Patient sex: M
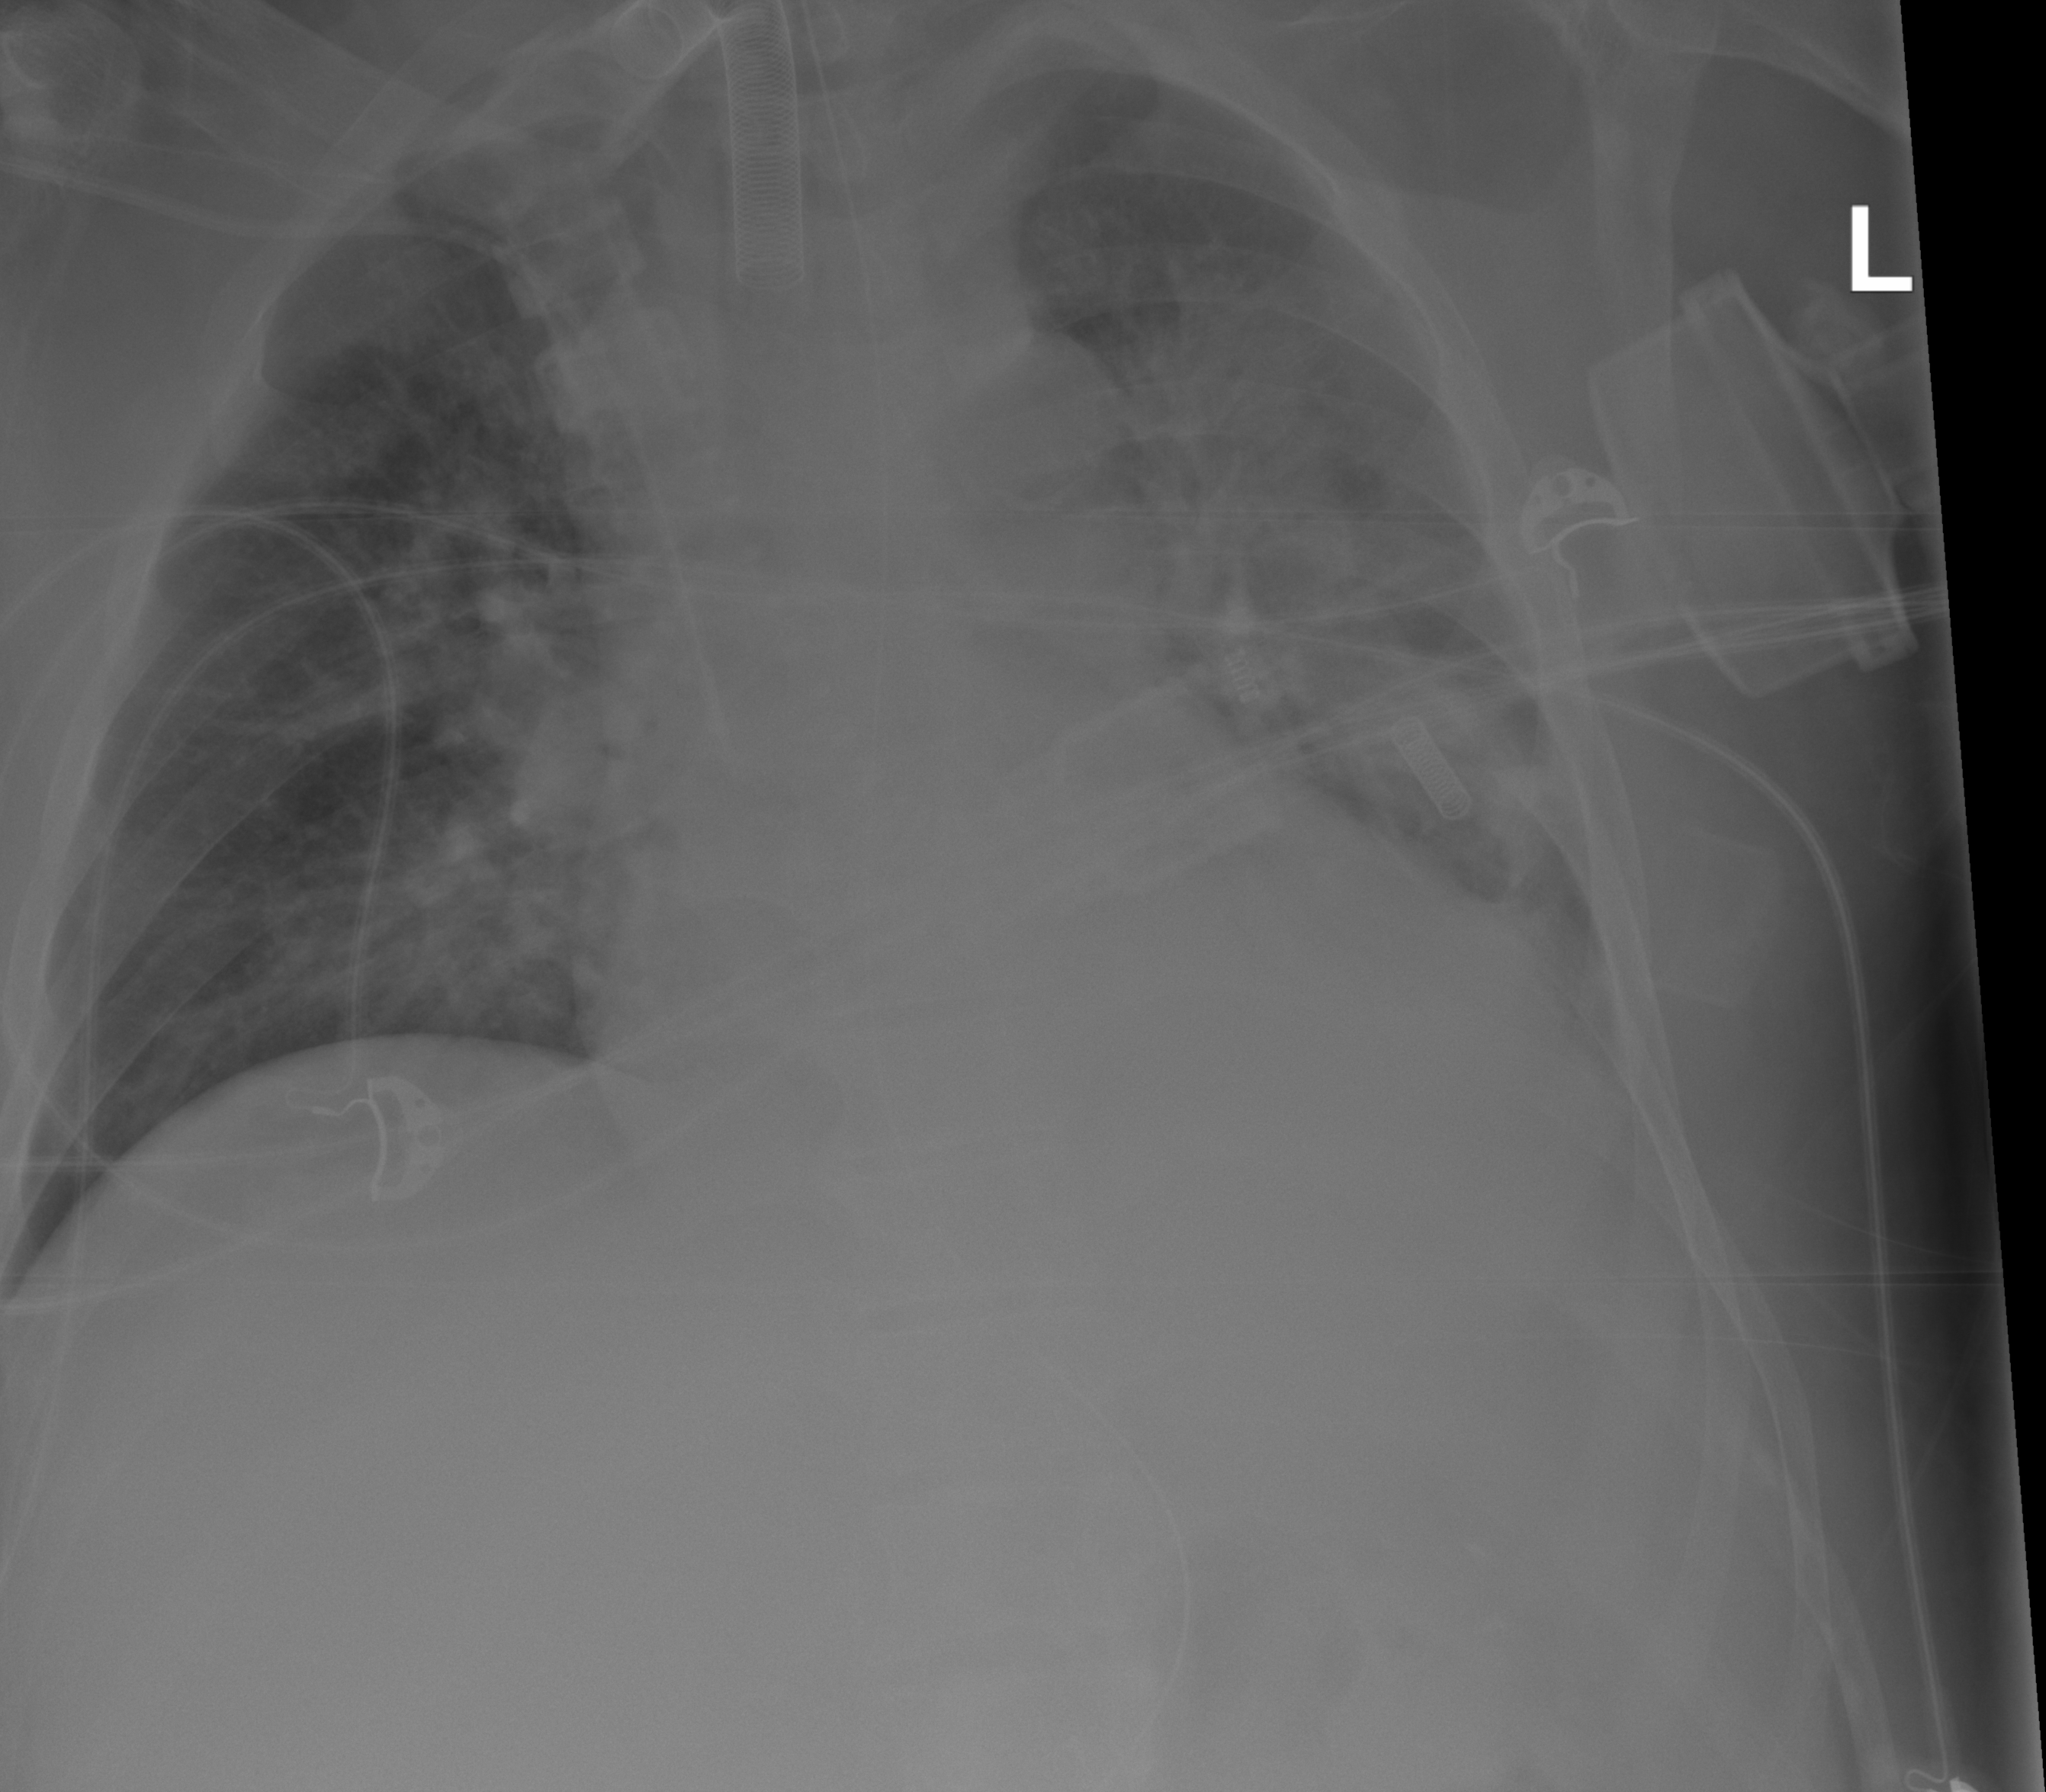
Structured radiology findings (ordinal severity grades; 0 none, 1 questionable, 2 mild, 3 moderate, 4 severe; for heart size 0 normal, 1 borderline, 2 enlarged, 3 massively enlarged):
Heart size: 2
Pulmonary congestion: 2
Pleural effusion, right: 0
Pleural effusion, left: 2
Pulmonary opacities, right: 2
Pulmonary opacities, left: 3
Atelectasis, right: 2
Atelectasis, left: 2